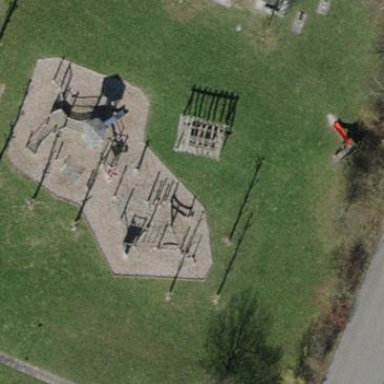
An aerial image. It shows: Playground with various play structures.